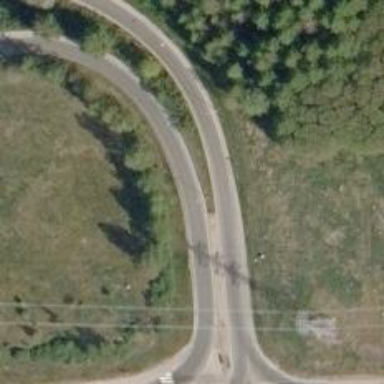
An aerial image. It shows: Asphalt trunk link road.